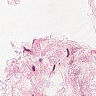
Metastatic tissue present: no